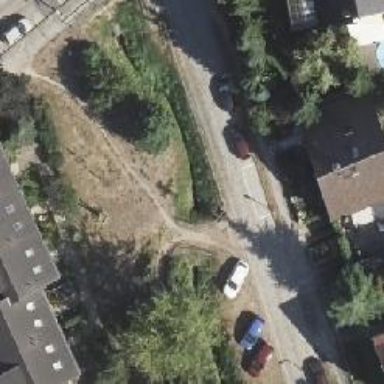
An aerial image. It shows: Compacted footway on bridge.